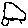
Label: car